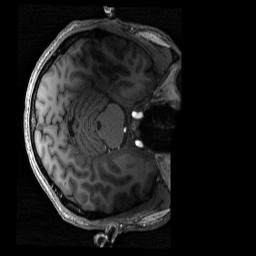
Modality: T1w
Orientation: axial
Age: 42
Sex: male